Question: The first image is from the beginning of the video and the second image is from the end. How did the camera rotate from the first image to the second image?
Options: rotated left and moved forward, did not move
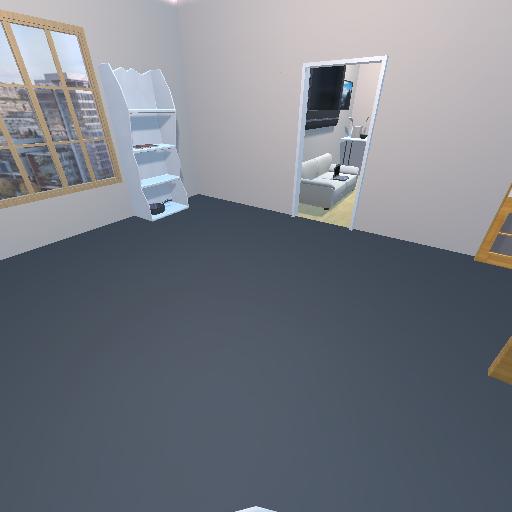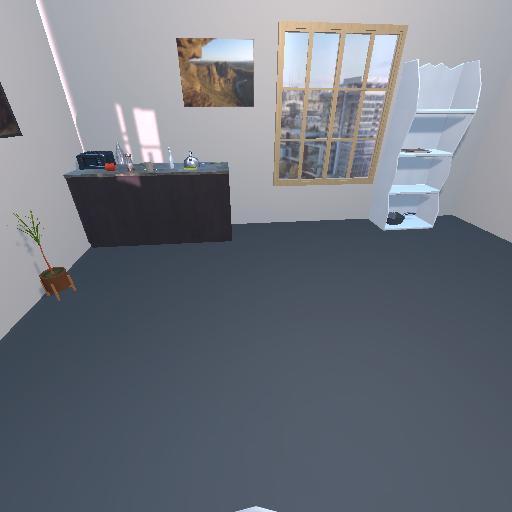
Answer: rotated left and moved forward